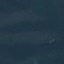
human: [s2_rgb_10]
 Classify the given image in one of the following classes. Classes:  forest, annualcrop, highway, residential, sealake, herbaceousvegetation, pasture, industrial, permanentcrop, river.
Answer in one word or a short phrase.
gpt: Forest